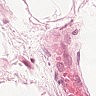
Metastatic tissue present: no